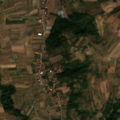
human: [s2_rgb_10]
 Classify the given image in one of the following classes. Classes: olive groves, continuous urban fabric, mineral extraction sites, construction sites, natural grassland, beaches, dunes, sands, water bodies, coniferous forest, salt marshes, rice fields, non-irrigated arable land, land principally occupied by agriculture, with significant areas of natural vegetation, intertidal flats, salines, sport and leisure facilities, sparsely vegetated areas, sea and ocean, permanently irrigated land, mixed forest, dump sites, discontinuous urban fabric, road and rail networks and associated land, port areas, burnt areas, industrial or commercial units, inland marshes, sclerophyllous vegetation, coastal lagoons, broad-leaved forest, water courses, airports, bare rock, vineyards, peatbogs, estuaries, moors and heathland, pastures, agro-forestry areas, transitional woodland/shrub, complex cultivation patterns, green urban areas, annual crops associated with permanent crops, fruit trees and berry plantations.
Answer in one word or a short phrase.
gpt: discontinuous urban fabric, non-irrigated arable land, complex cultivation patterns, land principally occupied by agriculture, with significant areas of natural vegetation